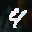
Label: 4